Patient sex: M
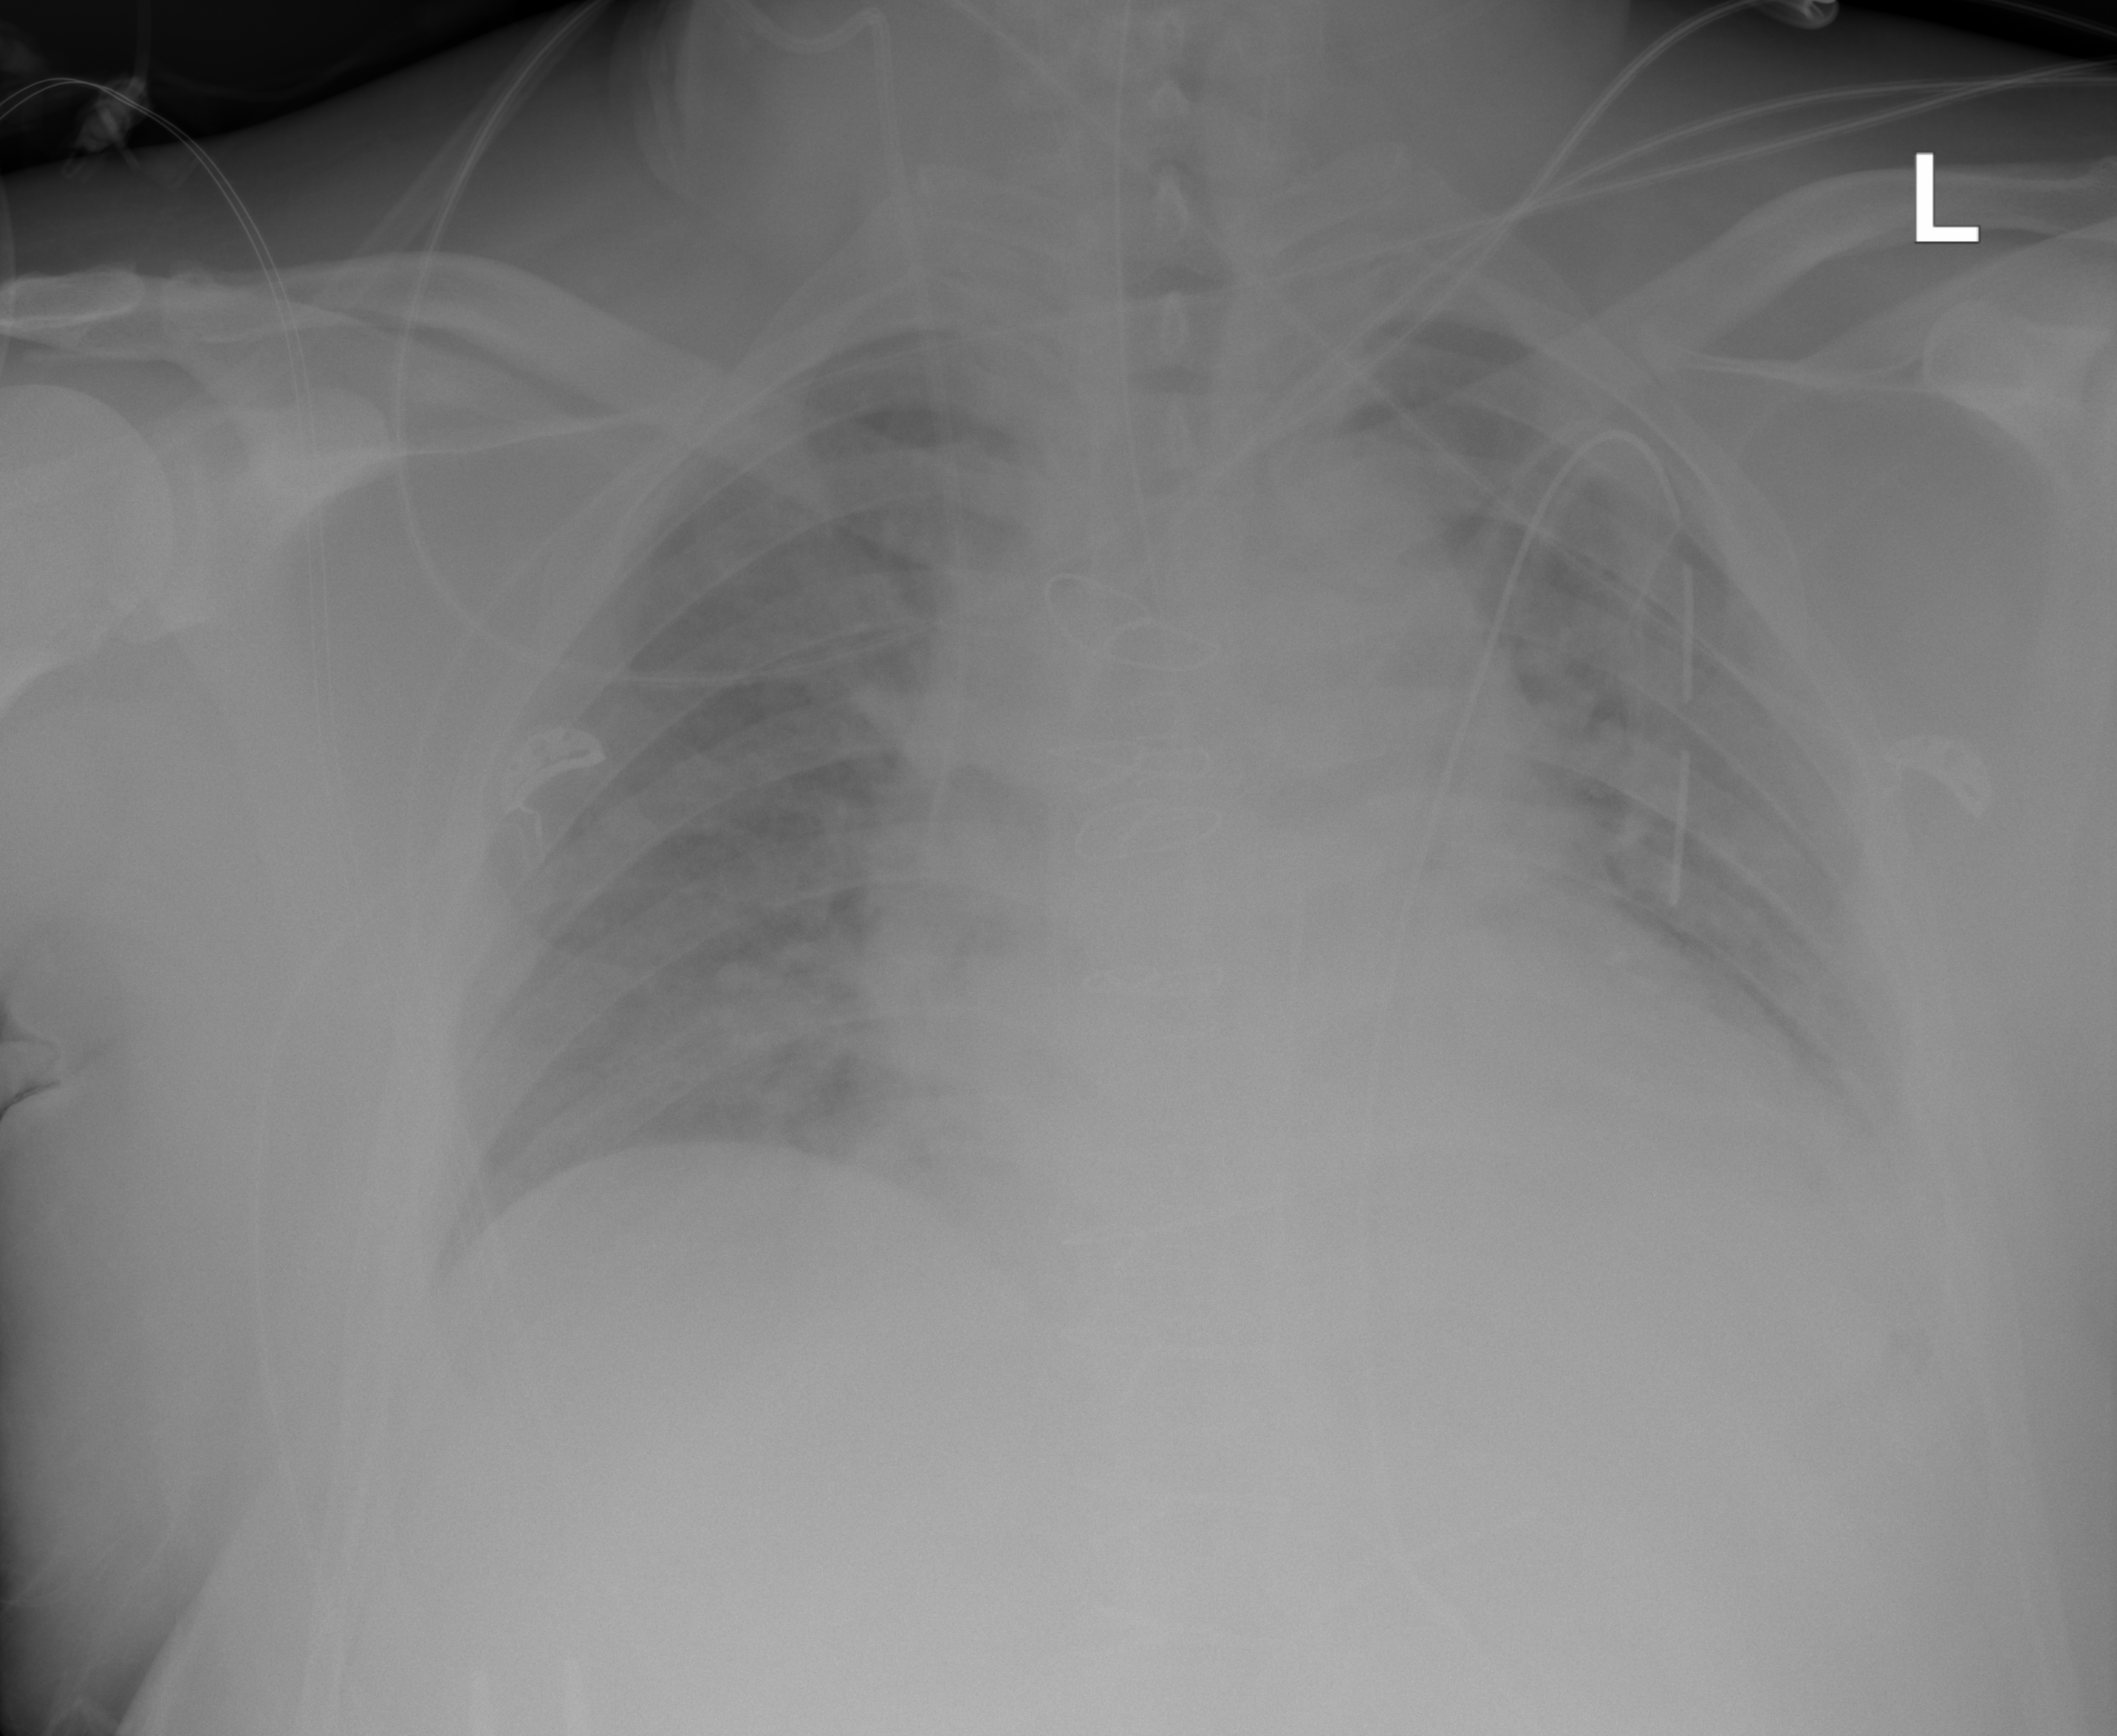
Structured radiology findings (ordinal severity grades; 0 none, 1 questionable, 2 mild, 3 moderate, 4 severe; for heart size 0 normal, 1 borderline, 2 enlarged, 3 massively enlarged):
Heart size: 2
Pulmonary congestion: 2
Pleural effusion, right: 0
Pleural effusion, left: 2
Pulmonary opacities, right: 1
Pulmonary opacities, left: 1
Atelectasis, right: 0
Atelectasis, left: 2